Field crop: maize
Growth stage: 1
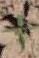
Species: atriplex